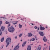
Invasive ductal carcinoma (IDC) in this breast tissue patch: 0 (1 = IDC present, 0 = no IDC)